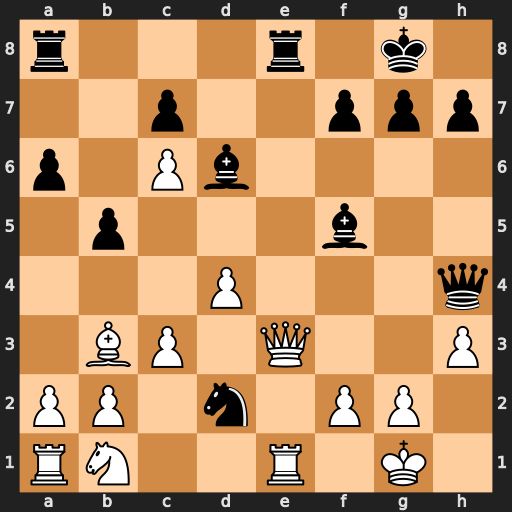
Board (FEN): r3r1k1/2p2ppp/p1Pb4/1p3b2/3P3q/1BP1Q2P/PP1n1PP1/RN2R1K1
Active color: w
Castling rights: -
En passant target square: -
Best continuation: Qxe8+ Rxe8 Rxe8+ Bf8 Nxd2